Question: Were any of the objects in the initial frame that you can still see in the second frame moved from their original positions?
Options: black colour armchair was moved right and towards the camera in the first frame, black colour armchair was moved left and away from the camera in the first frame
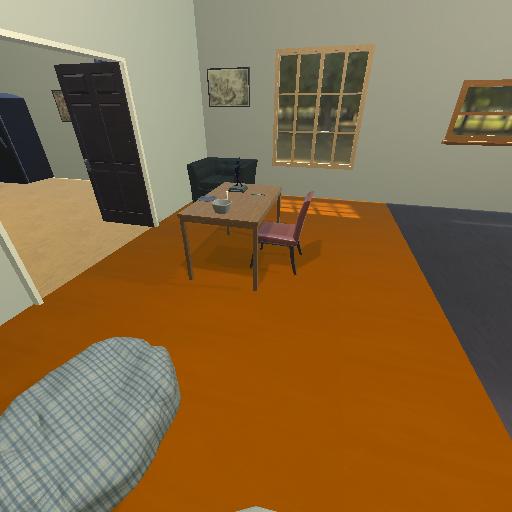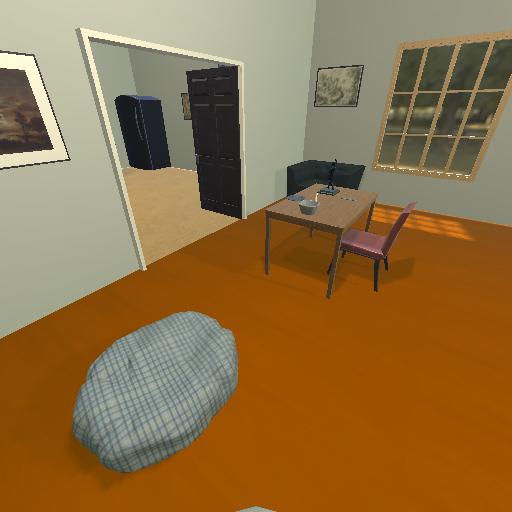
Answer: black colour armchair was moved right and towards the camera in the first frame